Field crop: maize
Growth stage: 2
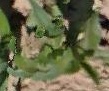
Species: maize